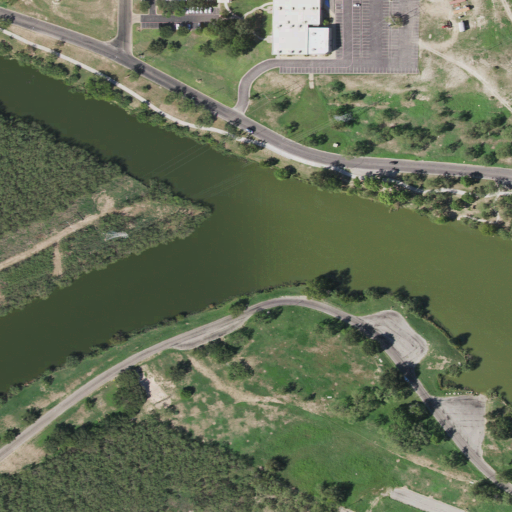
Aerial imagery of valley in Texas named Red Arroyo containing open development, open water, low intensity development, medium intensity development, woody wetlands, and high intensity development